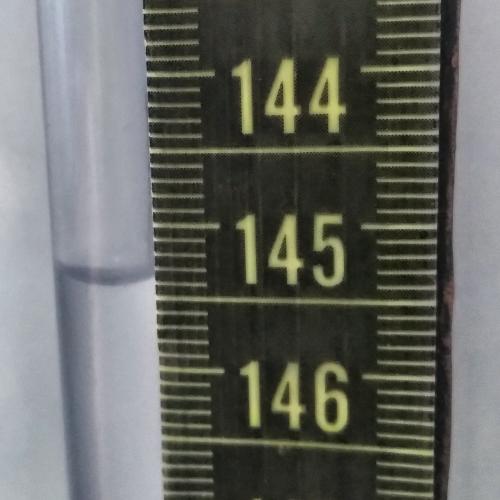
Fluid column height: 145.4 cm